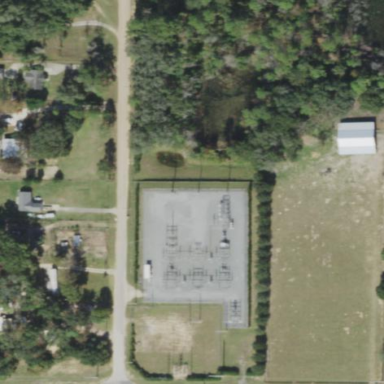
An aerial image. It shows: There is distribution substation enclosed by fence.